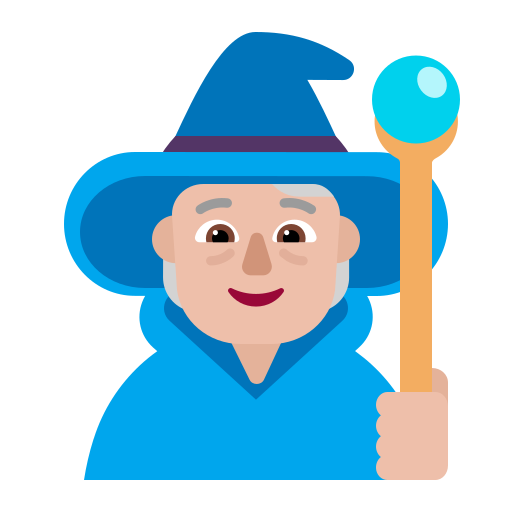
person mage flat  light